Question: I'm struggling to set an imageView and a textView in a single line inside LinearLayout. I tried with different ways but still I couldn't find a proper solution. Here is the code I used:
'''
<LinearLayout xmlns:android="http://schemas.android.com/apk/res/android"
xmlns:tools="http://schemas.android.com/tools"
android:layout_width="match_parent"
android:layout_height="40dp"
android:clickable="true"
android:orientation="vertical"
android:paddingLeft="40dp"
tools:context=".MainActivity" >
<ImageView
android:id="@+id/icon_image"
android:layout_width="30sp"
android:layout_height="30sp"
android:layout_weight="1"
android:adjustViewBounds="true"
android:layout_gravity="bottom"
android:scaleType="fitXY"
android:src="@drawable/ic_launcher"/>
<TextView
android:id="@+id/textView1"
android:layout_width="wrap_content"
android:layout_height="wrap_content"
android:drawablePadding="5dp"
android:layout_weight="1"
android:gravity="center_vertical"
android:textSize="14sp"
android:textStyle="bold" >
</TextView>
<View
android:layout_width="match_parent"
android:layout_height="1dp"
android:background="@android:color/black" />
</LinearLayout>
'''
This is how it is appear :

What should I have to do to make correct this?
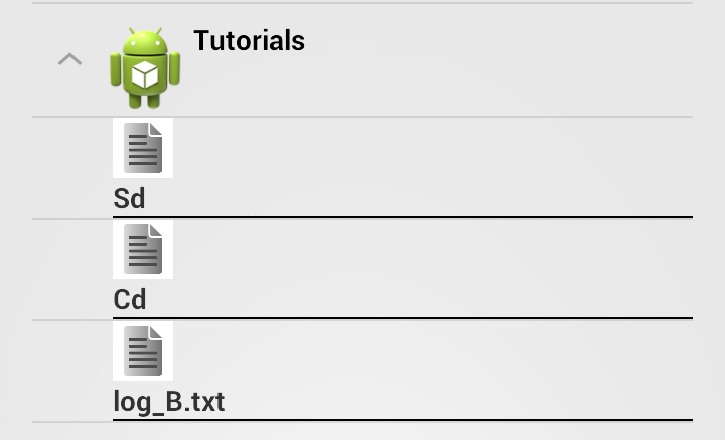
Answer: Its inside of a 'LinearLayout' with a vertical 'orientation' so naturally everything is stacked "vertically". Wrap them in a 'LinearLayout' with a horizontal 'orientation'
'''
<LinearLayout xmlns:android="http://schemas.android.com/apk/res/android"
xmlns:tools="http://schemas.android.com/tools"
android:layout_width="match_parent"
android:layout_height="40dp"
android:clickable="true"
android:orientation="vertical"
android:paddingLeft="40dp"
tools:context=".MainActivity" >
<LinearLayout
.../>
<ImageView
android:id="@+id/icon_image"
android:layout_width="30sp"
android:layout_height="30sp"
android:layout_weight="1"
android:adjustViewBounds="true"
android:layout_gravity="bottom"
android:scaleType="fitXY"
android:src="@drawable/ic_launcher"/>
<TextView
android:id="@+id/textView1"
android:layout_width="wrap_content"
android:layout_height="wrap_content"
android:drawablePadding="5dp"
android:layout_weight="1"
android:gravity="center_vertical"
android:textSize="14sp"
android:textStyle="bold" >
</TextView>
</LinearLayout>
<View
android:layout_width="match_parent"
android:layout_height="1dp"
android:background="@android:color/black" />
</LinearLayout>
'''
By default, 'LinearLayout' has a horizontal 'orientation' so no need to supply that property in the child 'LinearLayout' which wraps the two 'View's.